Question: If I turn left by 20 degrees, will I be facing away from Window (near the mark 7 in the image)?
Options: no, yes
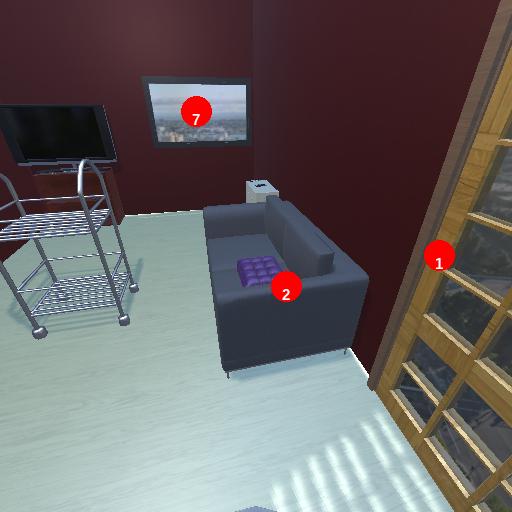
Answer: no